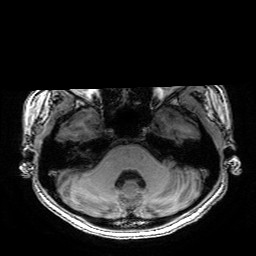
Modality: T1w
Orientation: coronal
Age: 21
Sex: female
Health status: healthy
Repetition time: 2.53 s
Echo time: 0.0034 s